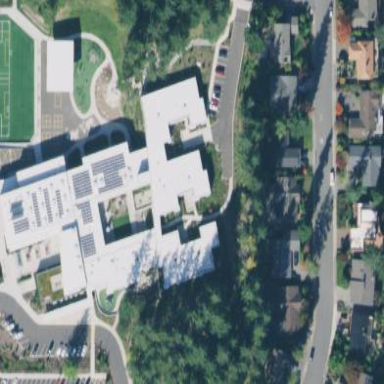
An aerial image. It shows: School.